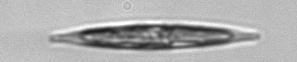
Label: Pleurosigma